Field crop: tomato
Growth stage: 2
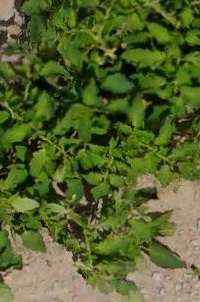
Species: tomato